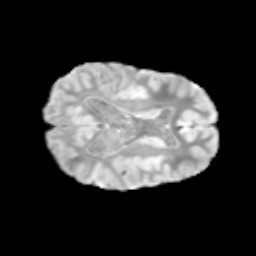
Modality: T2w
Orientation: axial
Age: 9
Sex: male
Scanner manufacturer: siemens
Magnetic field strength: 3 T
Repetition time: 3.8 s
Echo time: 0.07 s